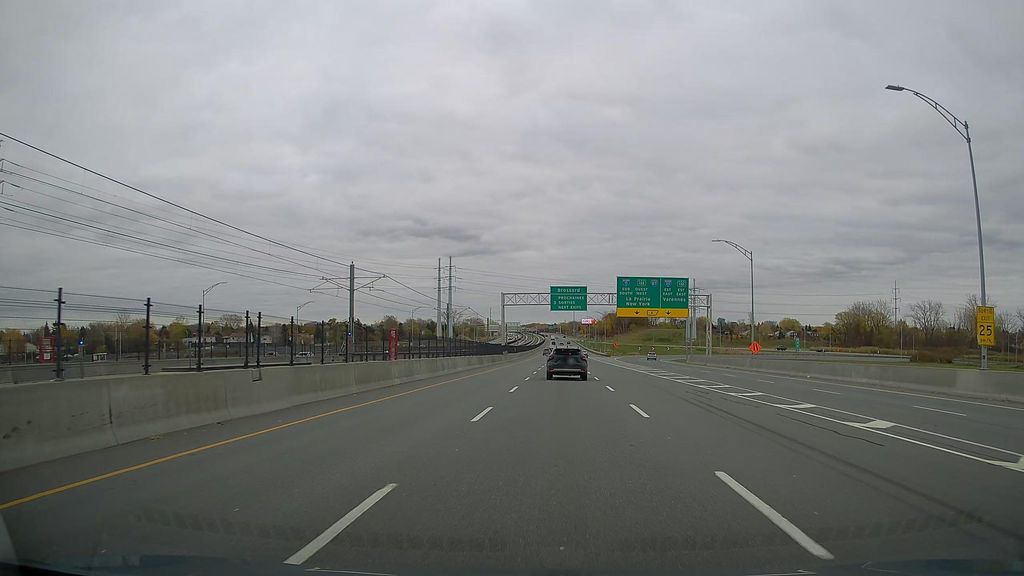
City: montreal